八年级 · 组合几何学
如图 1, 在 $\triangle A B C$ 中, $A B=A C, A D$ 是 $\triangle A B C$ 的角平分线.

图1

(1) 写出图中全等的三角形 , 线段 $A D$ 与线段 $B C$ 的位置关系是

(2) 如图 2, 在 (1) 的条件下, 过点 $B$, 作 $B E \perp A C$, 垂足为 $E$, 交 $A D$ 于点 $F$, 且 $A E=B E$,请说明 $\triangle A E F \cong \triangle B E C$ 的理由.

图2
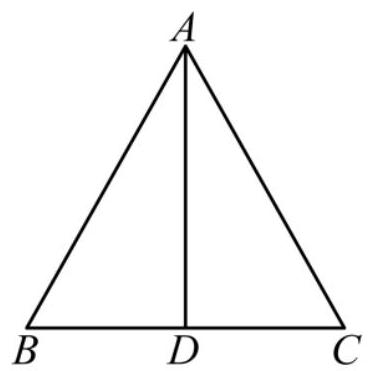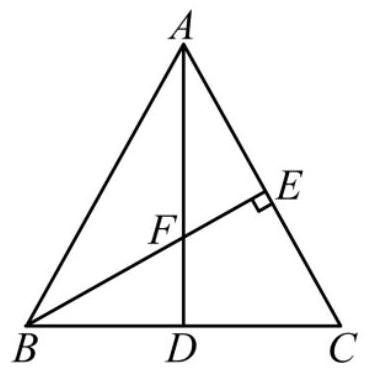
答案: 解: (1) $\because A D$ 是 $\triangle A B C$ 的角平分线,

$\therefore \angle B A D=\angle C A D$

$\because A B=A C, \quad A D=A D$,

$\therefore \triangle A B D \cong \triangle A C D(\mathrm{SAS})$,

$\therefore \angle A D B=\angle A D C$,

$\because \angle A D B+\angle A D C=180^{\circ}$,

$\therefore \angle A D B=\angle A D C=90^{\circ} ，$ 即 $A D \perp B C ，$

故答案为: $\triangle A B D \cong \triangle A C D$; 垂直（或线段 $A D \perp B C$ )；

（2）由（1）得 $A D \perp B C$ ，

所以 $\angle A D C=90^{\circ}$.

所以 $\angle E A F+\angle C=90^{\circ}$.

因为 $B E \perp A C ，$

所以 $\angle A E F=\angle B E C=90^{\circ}$.

所以 $\angle C B E+\angle C=90^{\circ}$.
所以 $\angle E A F=\angle E B C$

又因为 $A E=B E, \angle A E F=\angle B E C=90^{\circ}$,

所以 $\triangle A E F \cong \triangle B E C(\mathrm{ASA})$.